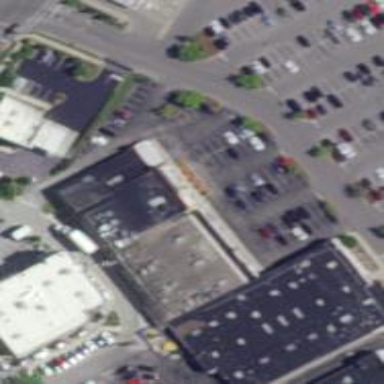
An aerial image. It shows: Convenience shop.